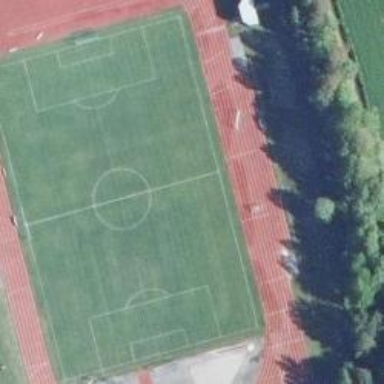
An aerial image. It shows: Athletic track located in leisure land area.